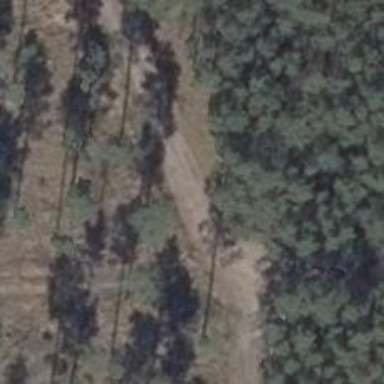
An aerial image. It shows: Sandy track road with grade4 tracktype.